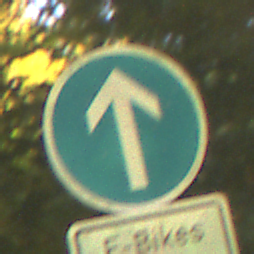
Verkehrszeichen: VorgeschriebeneFahrtrichtungGeradeaus
Zusatzzeichen unten: BesondereFahrzeugeUndTransportgueter13
Umgebung: Outdoor, Nature
Tageszeit: SunriseSunset
Wetter: PartlyCloudy
Licht: Natural
Jahreszeit: NotSpecified
Kontrast: HighContrast